Question:
I want to save bitmap image in internal storage.but i got syntax error. i goggled that error but cannot get appropriate solution.
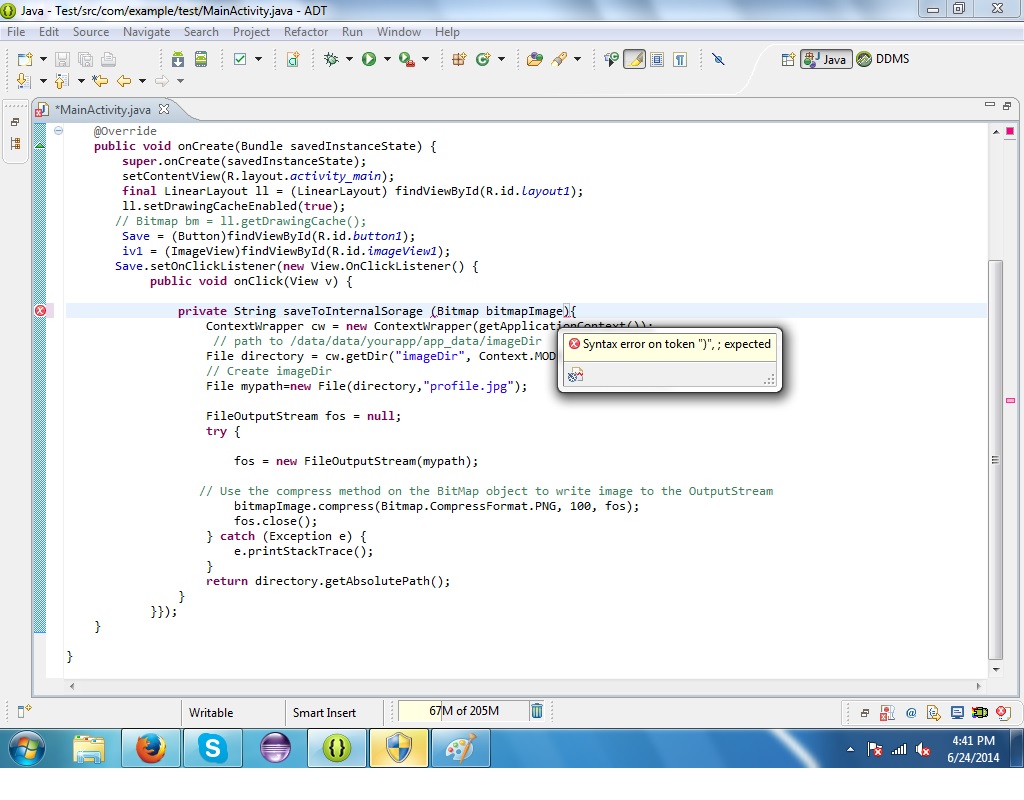
Answer: Error shown bcz you makes function on onClickListener. Try below code:-
'''
save.setOnClickListener(new OnClickListener()
{
@Override
public void onClick(View arg0)
{
// TODO Auto-generated method stub
saveToInternalStorage();
}
});
'''
saveToInternalStorage function:-
'''
public void saveToInternalStorage()
{
}
'''